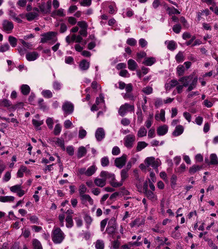
Tumor epithelial tissue: yes
Tumor-associated stroma tissue: yes
Normal tissue: no